Interaction volume radius: 10 \u00c5
Interaction volume height: 45 \u00c5
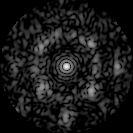
Disorder parameter: 0.5597